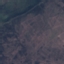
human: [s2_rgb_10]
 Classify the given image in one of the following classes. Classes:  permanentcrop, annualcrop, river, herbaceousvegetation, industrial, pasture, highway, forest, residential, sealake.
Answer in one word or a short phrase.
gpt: HerbaceousVegetation